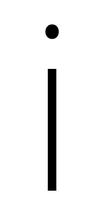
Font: Roboto_Condensed_ExtraLight